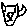
Label: cat